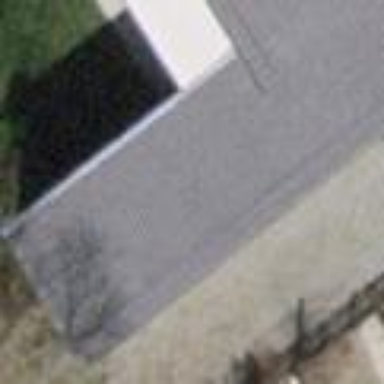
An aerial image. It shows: Group of garages.